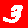
Digit: 3